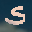
Label: 5